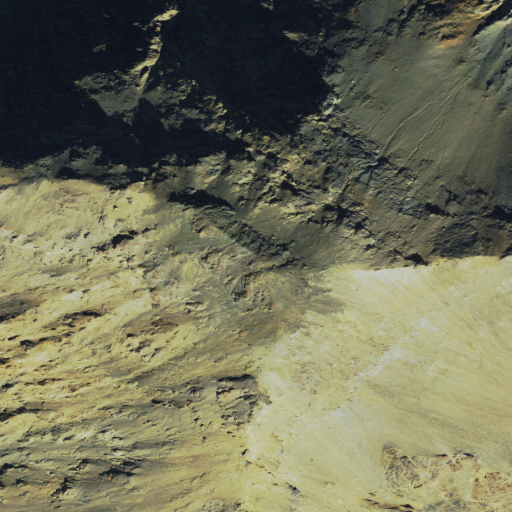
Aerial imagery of mountains in Idaho named Boulder Mountains containing grassland, shrub, snow, and barren land